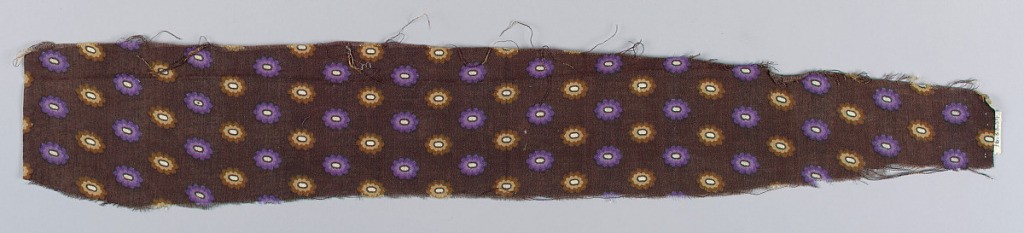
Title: Textile
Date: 1870–80
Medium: cotton Technique: printed on plain weave
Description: Fragment showing small purple and brown flowers with white centers on a dark brown ground.